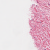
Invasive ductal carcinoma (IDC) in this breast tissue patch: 0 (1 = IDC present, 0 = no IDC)